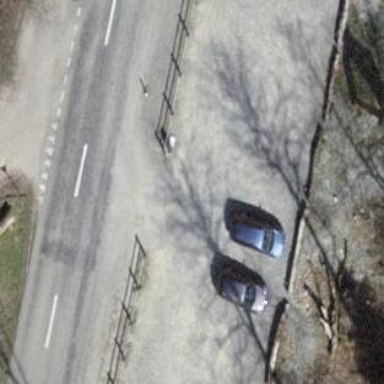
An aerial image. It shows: Parking area.